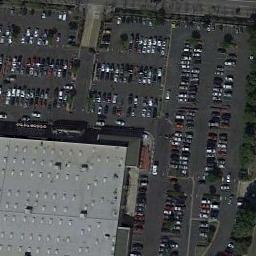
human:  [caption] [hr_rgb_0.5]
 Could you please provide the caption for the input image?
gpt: There are many different colors and styles of cars in the parking lot .

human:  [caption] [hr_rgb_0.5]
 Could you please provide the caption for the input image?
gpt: The parking lot is full of cars between buildings and trees .

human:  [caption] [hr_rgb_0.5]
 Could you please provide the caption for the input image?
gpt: Ten rows of cars were parked in the parking lot .

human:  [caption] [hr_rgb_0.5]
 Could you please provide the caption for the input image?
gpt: The parking lot has lots of cars arranged neatly in lines and a building is next to the parking lot .

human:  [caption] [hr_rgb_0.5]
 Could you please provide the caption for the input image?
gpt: There are many cars on the parking lot beside a gray building .